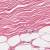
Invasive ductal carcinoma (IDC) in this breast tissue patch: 0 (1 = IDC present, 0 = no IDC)